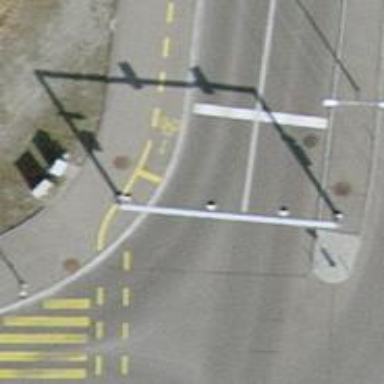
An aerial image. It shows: Secondary road with asphalt surface and cycle track on the right side.